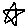
Label: star